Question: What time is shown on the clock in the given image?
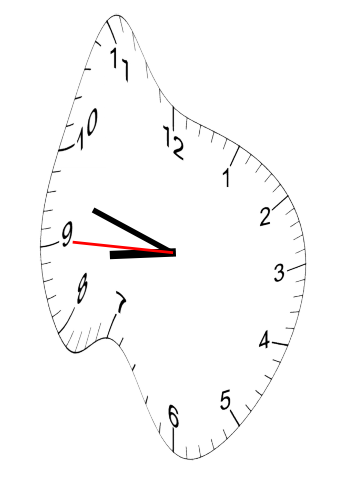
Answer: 08:47:45